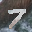
Label: 7